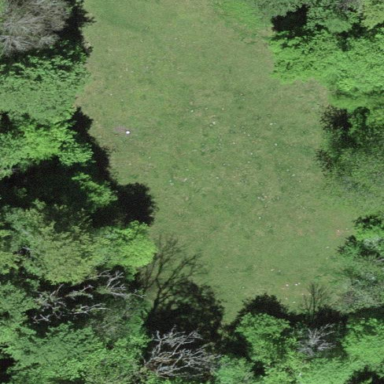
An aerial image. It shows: Beautiful meadow.